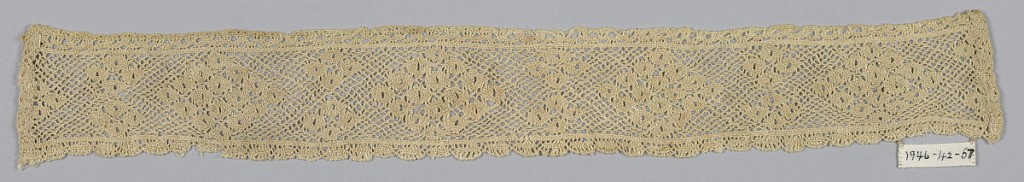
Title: Band
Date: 19th century
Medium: linen Technique: bobbin lace, provincial style
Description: Lace edging in design of large and small lozenges on square mesh; one scalloped edge.